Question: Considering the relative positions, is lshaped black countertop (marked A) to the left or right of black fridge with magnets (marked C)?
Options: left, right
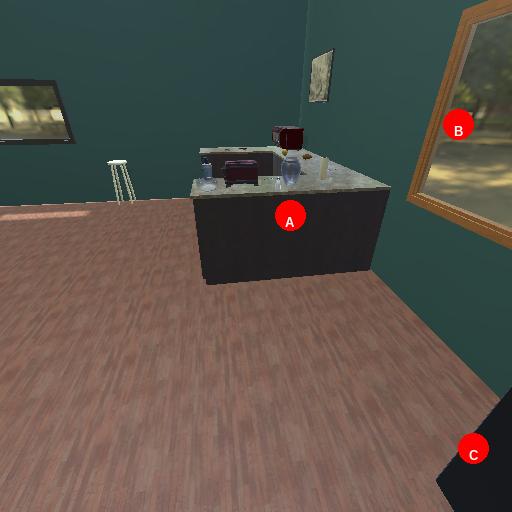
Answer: left